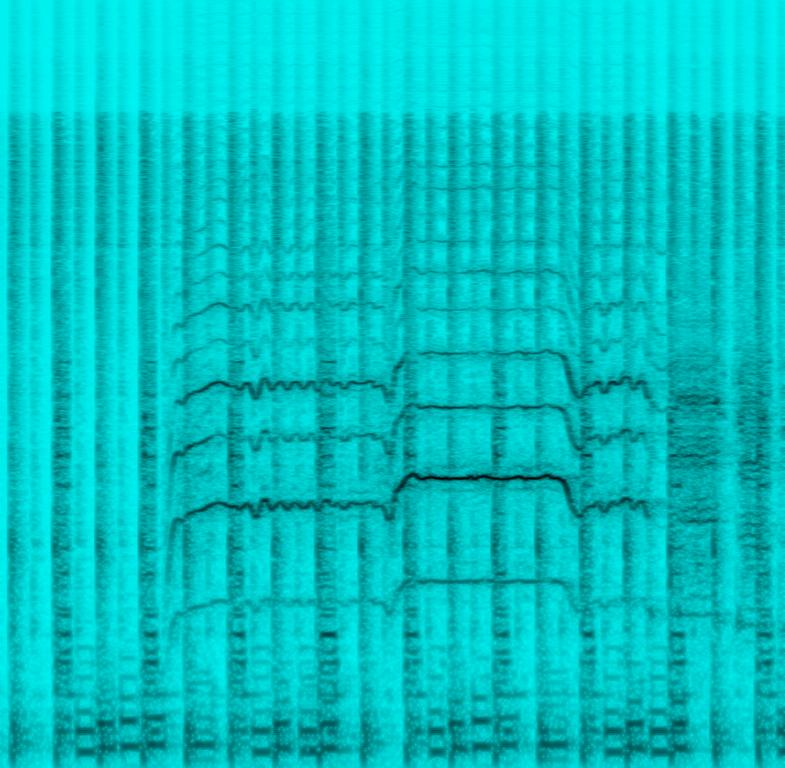
This reggae song features a male voice singing vocals at a high pitch, almost screaming. This is accompanied by percussion playing a reggae beat. The bass plays a groovy lick and plays a chromatic run of five notes to reach the note to start the chorus. A guitar strums one chord on alternate counts. This song can be played in a Caribbean themed party.